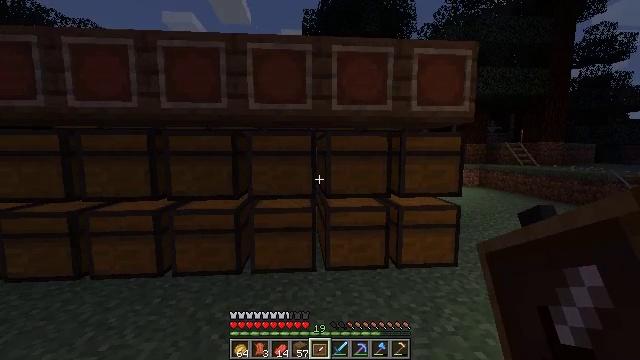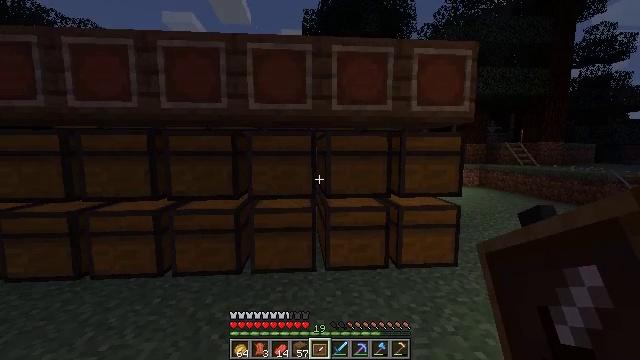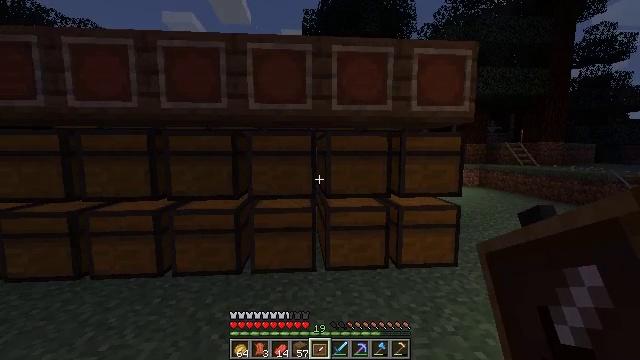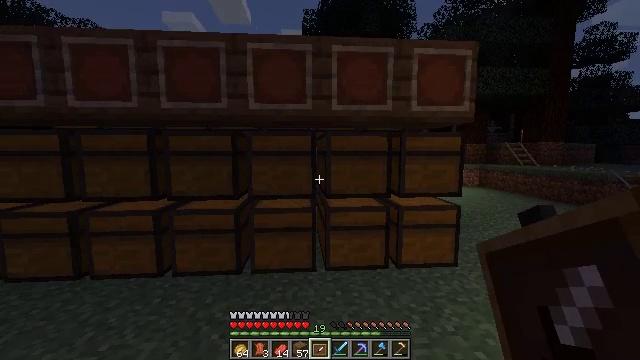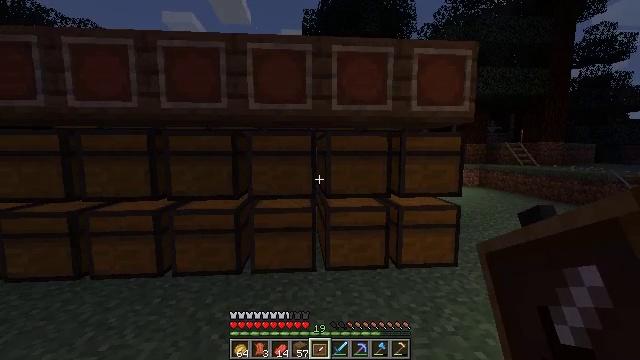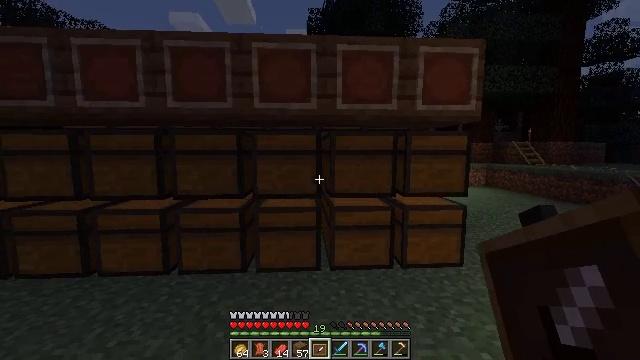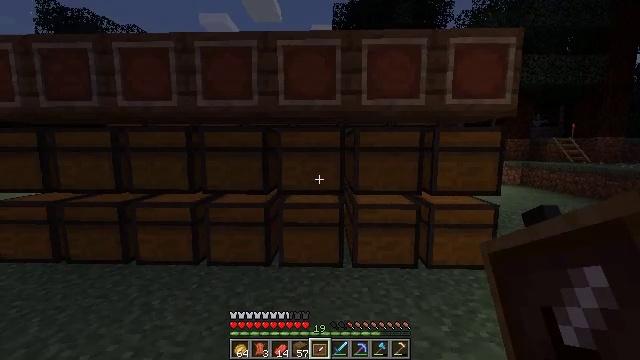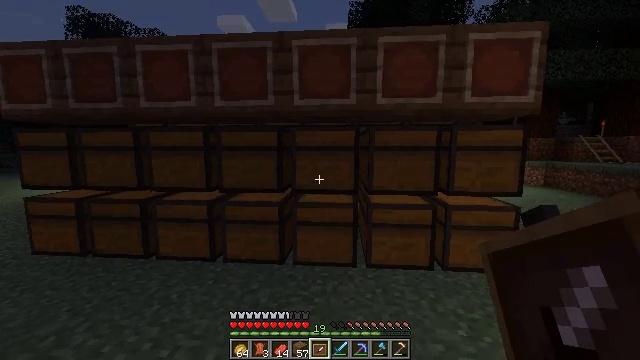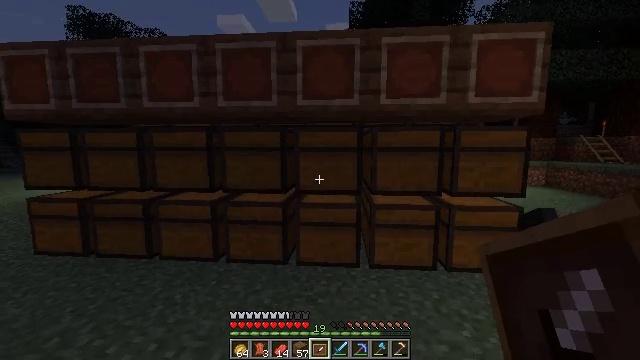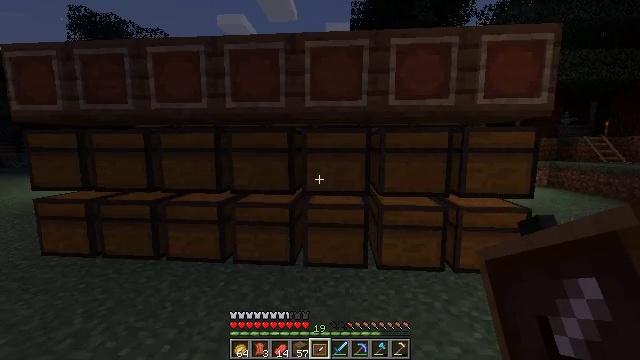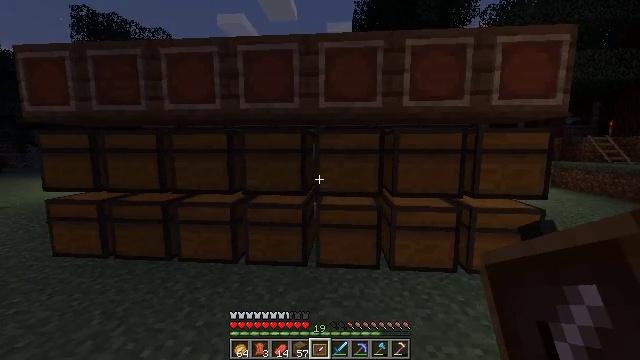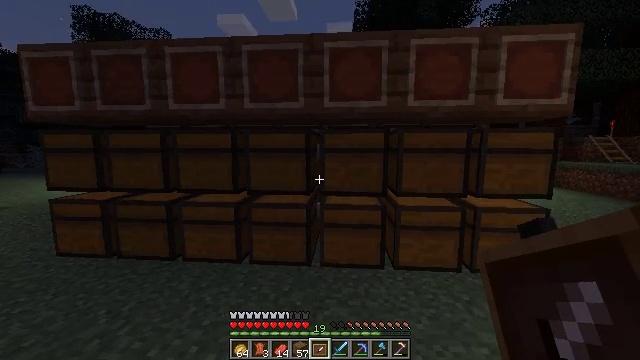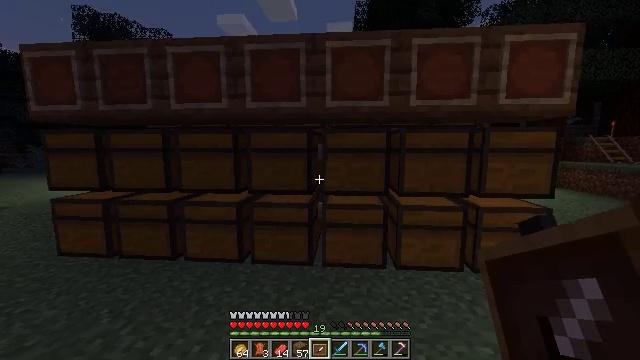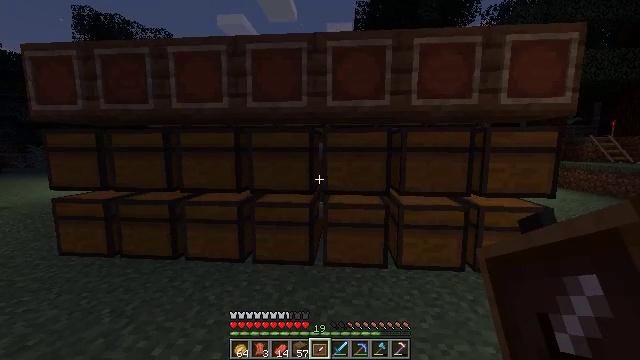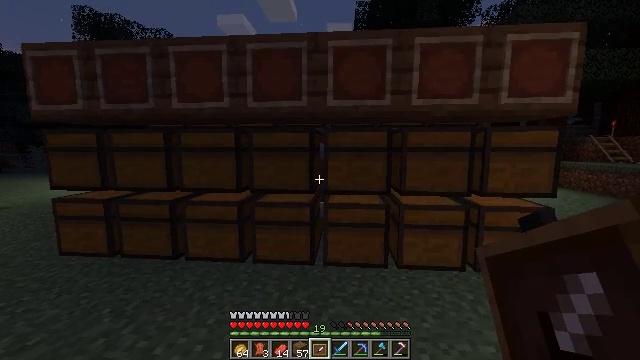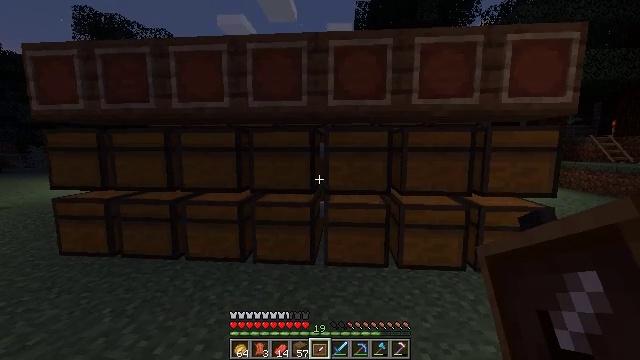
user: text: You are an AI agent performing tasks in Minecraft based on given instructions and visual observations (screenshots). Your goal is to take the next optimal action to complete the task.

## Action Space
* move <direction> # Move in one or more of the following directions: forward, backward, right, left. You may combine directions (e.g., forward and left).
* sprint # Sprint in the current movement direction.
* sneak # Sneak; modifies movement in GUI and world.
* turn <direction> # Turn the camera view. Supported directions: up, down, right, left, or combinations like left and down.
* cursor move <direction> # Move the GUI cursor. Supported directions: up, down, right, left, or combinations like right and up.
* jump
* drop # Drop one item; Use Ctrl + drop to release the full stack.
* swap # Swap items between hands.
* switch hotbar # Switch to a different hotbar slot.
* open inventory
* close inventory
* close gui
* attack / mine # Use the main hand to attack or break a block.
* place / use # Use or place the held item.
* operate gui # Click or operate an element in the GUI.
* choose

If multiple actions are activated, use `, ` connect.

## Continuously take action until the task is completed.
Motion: motion action
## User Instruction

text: Collect carrots by breaking the crop.
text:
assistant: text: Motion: no_op
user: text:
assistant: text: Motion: no_op
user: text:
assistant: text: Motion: no_op
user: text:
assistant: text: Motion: no_op
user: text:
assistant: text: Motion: turn left
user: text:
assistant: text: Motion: turn left
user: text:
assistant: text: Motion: turn left
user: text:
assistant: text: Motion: move left
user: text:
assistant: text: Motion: move left
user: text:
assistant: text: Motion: no_op
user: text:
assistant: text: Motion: no_op
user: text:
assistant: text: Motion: no_op
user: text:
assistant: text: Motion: no_op
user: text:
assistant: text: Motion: no_op
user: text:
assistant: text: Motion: no_op
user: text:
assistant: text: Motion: no_op
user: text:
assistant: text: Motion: no_op
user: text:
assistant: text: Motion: no_op
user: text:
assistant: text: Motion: no_op
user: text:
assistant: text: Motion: no_op
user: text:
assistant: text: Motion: no_op
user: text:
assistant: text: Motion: no_op
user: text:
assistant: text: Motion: no_op
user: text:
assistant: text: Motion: no_op
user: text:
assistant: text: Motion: no_op
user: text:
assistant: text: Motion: no_op
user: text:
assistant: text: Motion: no_op
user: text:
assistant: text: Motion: no_op
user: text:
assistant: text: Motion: no_op
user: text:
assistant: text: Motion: no_op